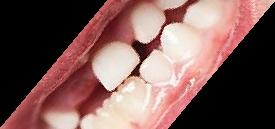
Condition: hypodontia